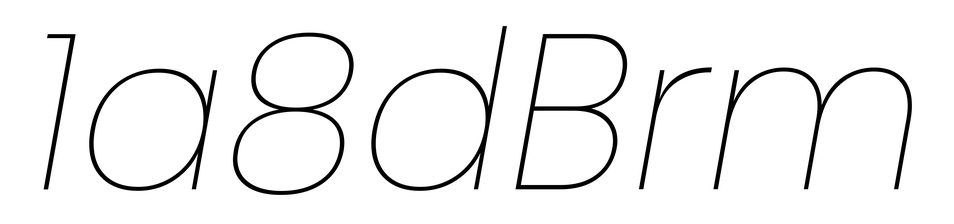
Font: Poppins-ThinItalic